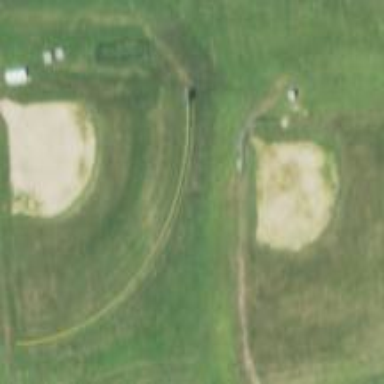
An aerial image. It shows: Softball pitch for leisure land activities.